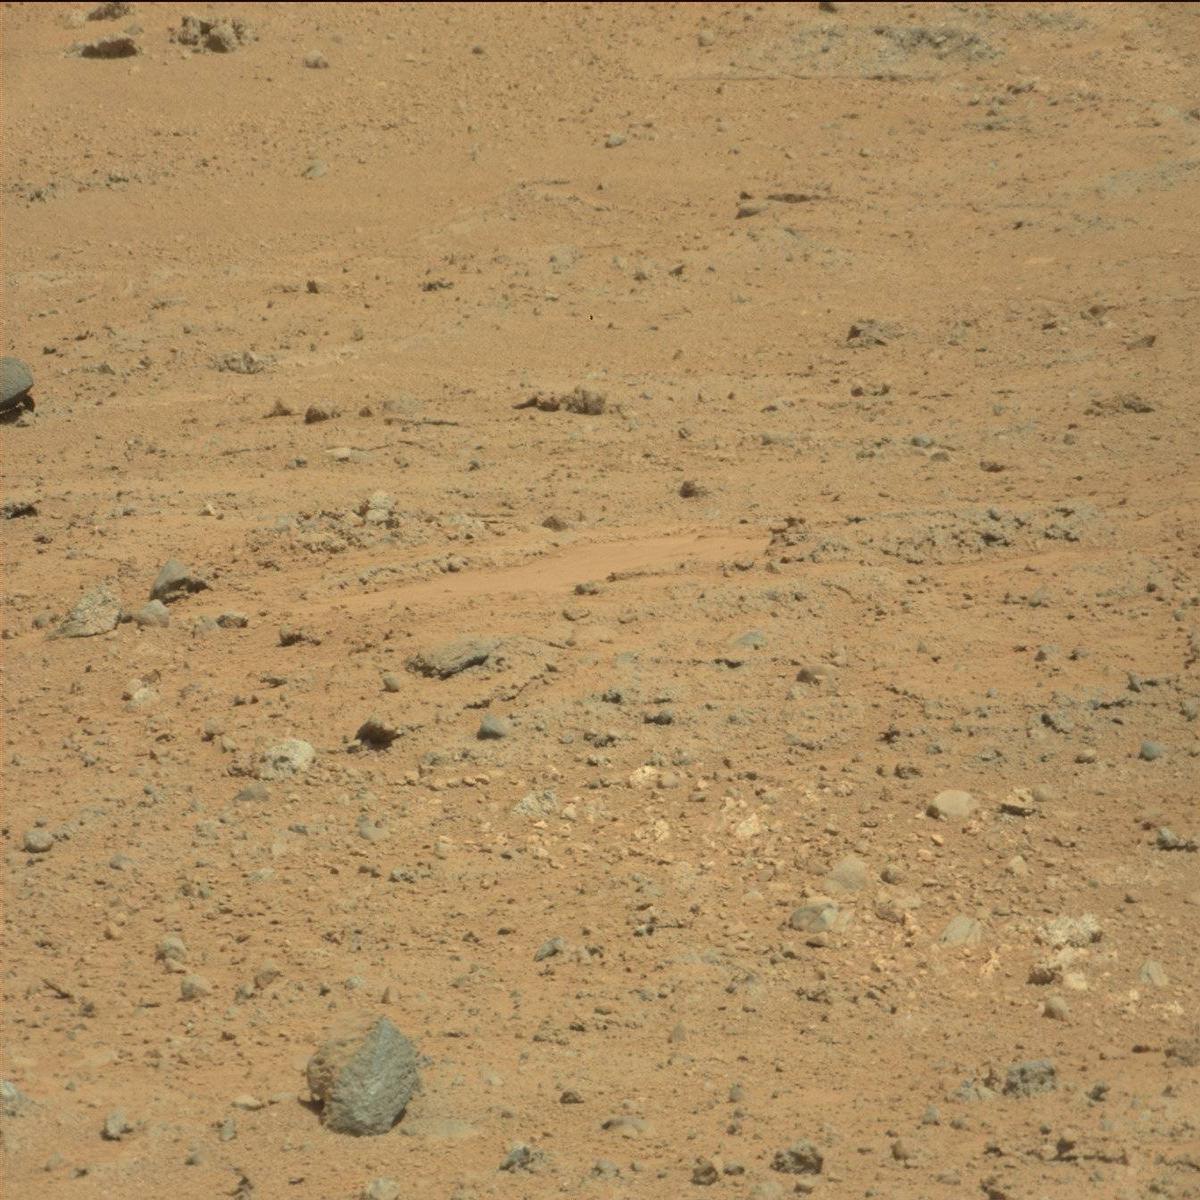
Terrain classes present: Bedrock, Rock, Sand / Soil